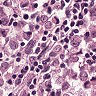
Metastatic tissue present: yes